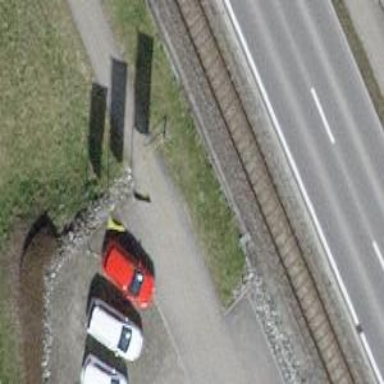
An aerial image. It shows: Cycle barrier.